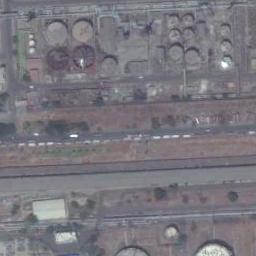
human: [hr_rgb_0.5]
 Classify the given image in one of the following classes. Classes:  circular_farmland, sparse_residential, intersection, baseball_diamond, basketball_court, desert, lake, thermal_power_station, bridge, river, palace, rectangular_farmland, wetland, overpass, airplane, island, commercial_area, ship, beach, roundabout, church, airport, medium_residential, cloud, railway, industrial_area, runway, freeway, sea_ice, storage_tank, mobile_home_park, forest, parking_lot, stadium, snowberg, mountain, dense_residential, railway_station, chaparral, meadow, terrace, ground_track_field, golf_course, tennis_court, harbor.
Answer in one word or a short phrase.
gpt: storage_tank